Question: I am trying to draw a bar plot but the legend is on the top right and it is shadowed by the bar plots. How shall I move the legend to the topleft or reduce its size to fit it properly in the right top side. Below is the code and the picture.
'''
M<-read.delim("~/Desktop/sample.txt",row.names="Methods")
M<-as.matrix(M)
barplot(M, main="Obs by different methods at different replicates",
xlab="Number of observations", col=c("darkblue","red","green","yellow"),ylab="Number of stages",
legend = rownames(M), beside=TRUE)
'''
How shall I change the code to fit it properly ?

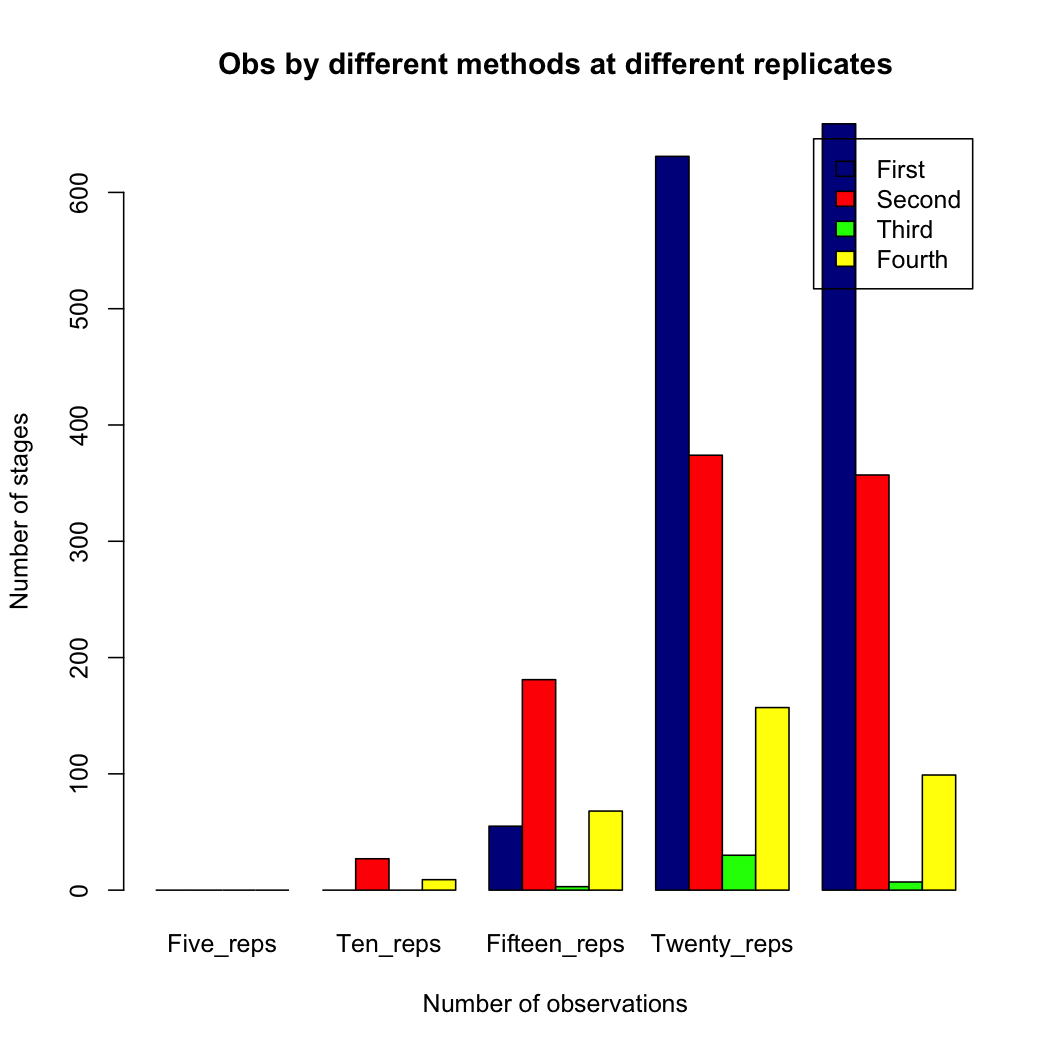
Answer: Use a specific call to the 'legend()' function to move it to the ''topleft'' corner. For example:
'''
M<-read.delim("~/Desktop/sample.txt",row.names="Methods")
M<-as.matrix(M)
barplot(M, main="Obs by different methods at different replicates",
xlab="Number of observations", col=c("darkblue","red","green","yellow"),ylab="Number of stages", beside=TRUE)
legend('topleft', rownames(M), fill=c("darkblue","red","green","yellow"))
'''
Does this help?
Otherwise, you can also play with other parameters of the legend, for example putting a 'cex=' inside its call. I will let you discover them by typing '?legend' in the R console.